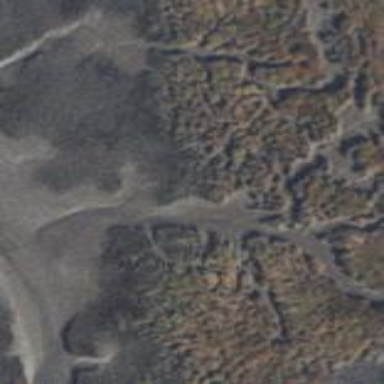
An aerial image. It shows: Lower saltmarsh wetland with tidal characteristics.